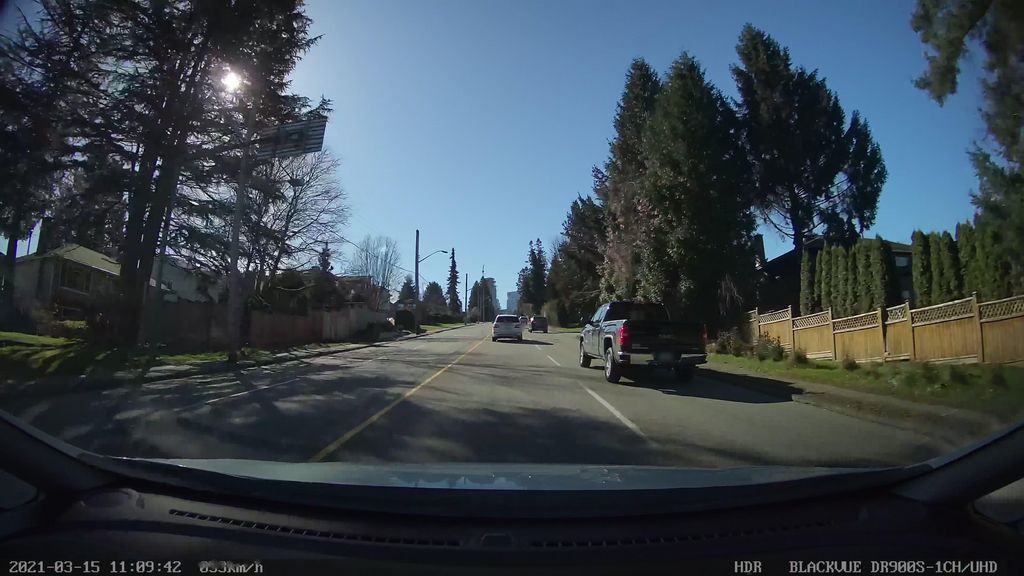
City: vancouver